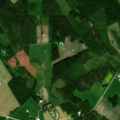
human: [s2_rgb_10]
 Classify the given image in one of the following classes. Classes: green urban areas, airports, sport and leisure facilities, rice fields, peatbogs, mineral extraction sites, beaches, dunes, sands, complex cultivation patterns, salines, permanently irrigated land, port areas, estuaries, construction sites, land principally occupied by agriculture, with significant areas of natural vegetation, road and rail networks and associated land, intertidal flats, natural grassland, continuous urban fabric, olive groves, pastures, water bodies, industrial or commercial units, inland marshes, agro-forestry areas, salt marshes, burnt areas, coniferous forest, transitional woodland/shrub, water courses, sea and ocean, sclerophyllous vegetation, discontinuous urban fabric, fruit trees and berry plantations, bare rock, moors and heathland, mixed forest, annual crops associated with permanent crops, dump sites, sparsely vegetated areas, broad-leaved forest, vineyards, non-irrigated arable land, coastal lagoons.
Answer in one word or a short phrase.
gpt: non-irrigated arable land, land principally occupied by agriculture, with significant areas of natural vegetation, mixed forest